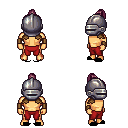
a pixel art fantasy rpg character, male body template, human, tanned skin, leather shoulder armor, red pants, white blonde short topknot hairstyle, metal helm, leather bracers, black slippers, four views (front, back, left, right), 2x2 character sprite sheet, small pixel art, hard edges, no anti-aliasing